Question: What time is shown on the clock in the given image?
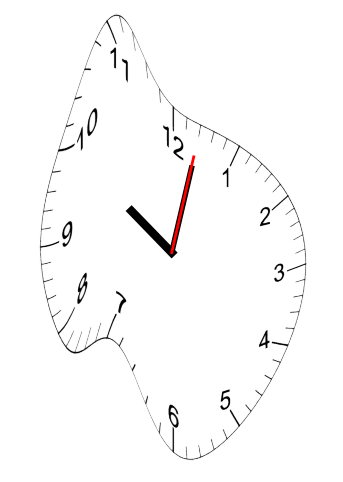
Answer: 10:02:02